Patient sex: F
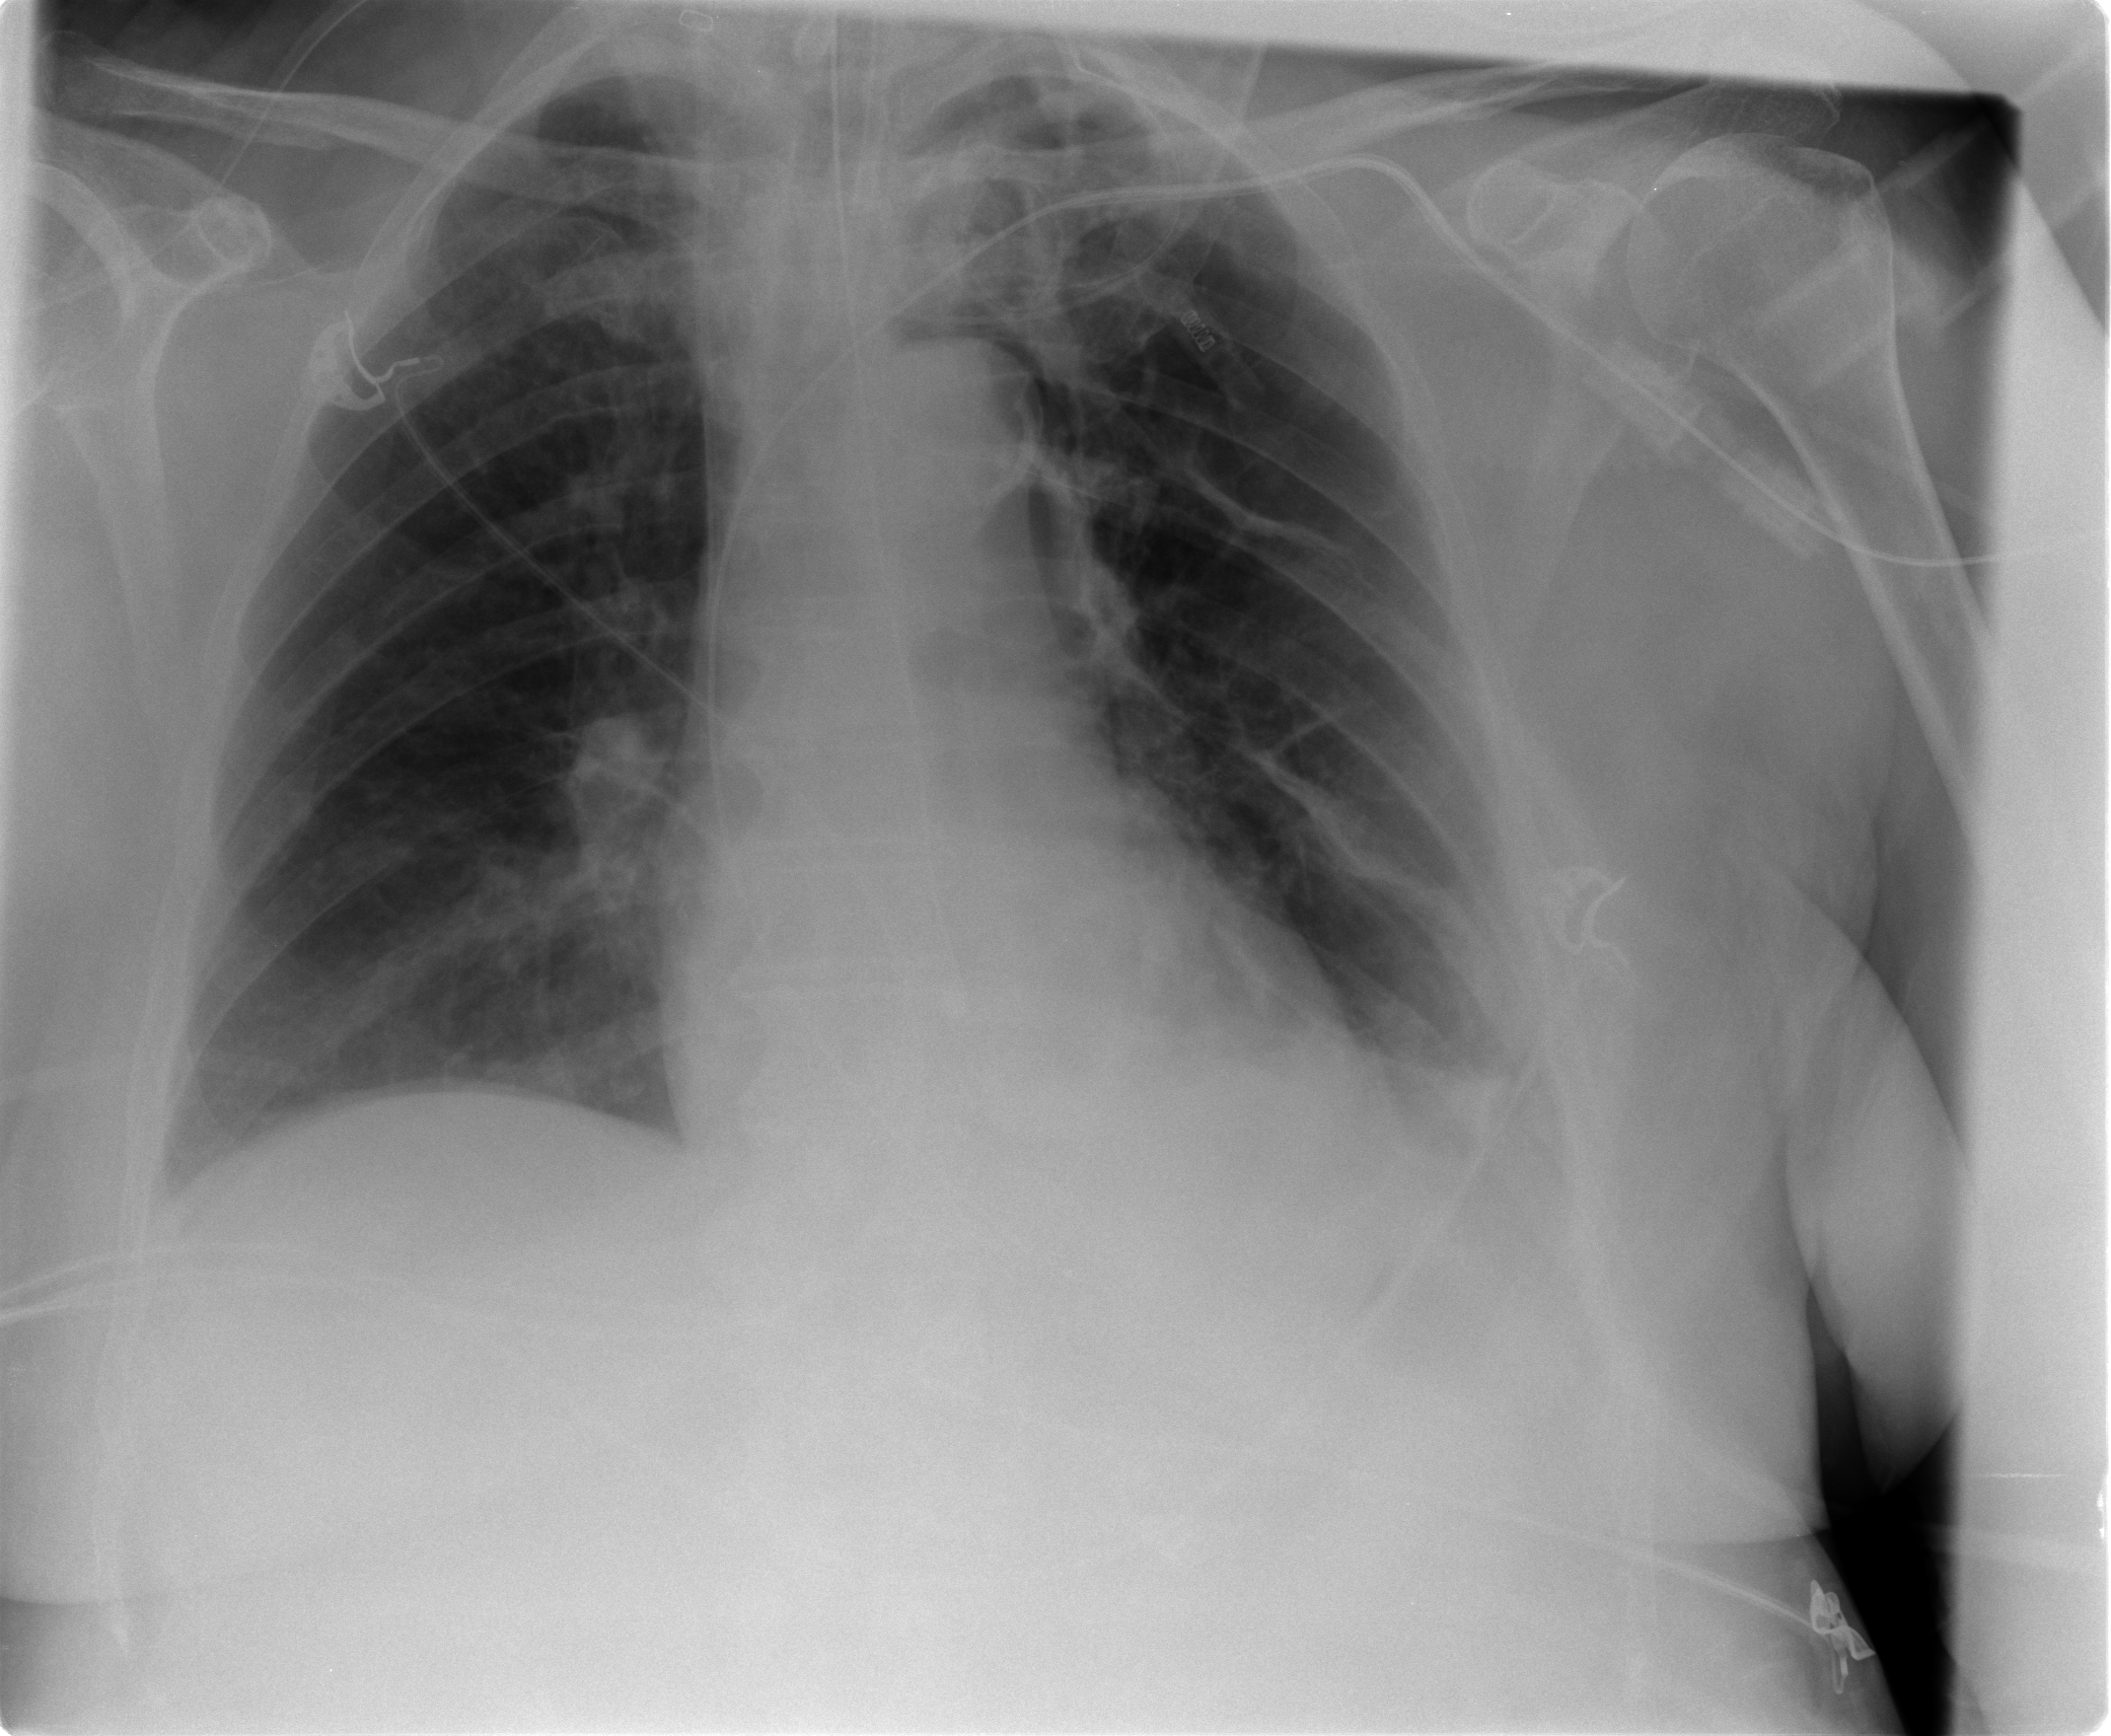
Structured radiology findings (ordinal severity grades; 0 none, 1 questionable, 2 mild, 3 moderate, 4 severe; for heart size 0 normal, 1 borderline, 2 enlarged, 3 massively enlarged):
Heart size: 0
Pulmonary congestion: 1
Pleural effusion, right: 0
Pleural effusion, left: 2
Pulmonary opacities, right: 0
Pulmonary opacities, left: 1
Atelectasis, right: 1
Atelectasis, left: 2